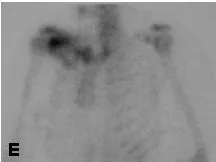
E; Bone scan showing increased uptake in the area of the lesion on the delayed static image.
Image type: radiology (pet)